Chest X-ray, AP view. Patient: 50 years old, sex M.
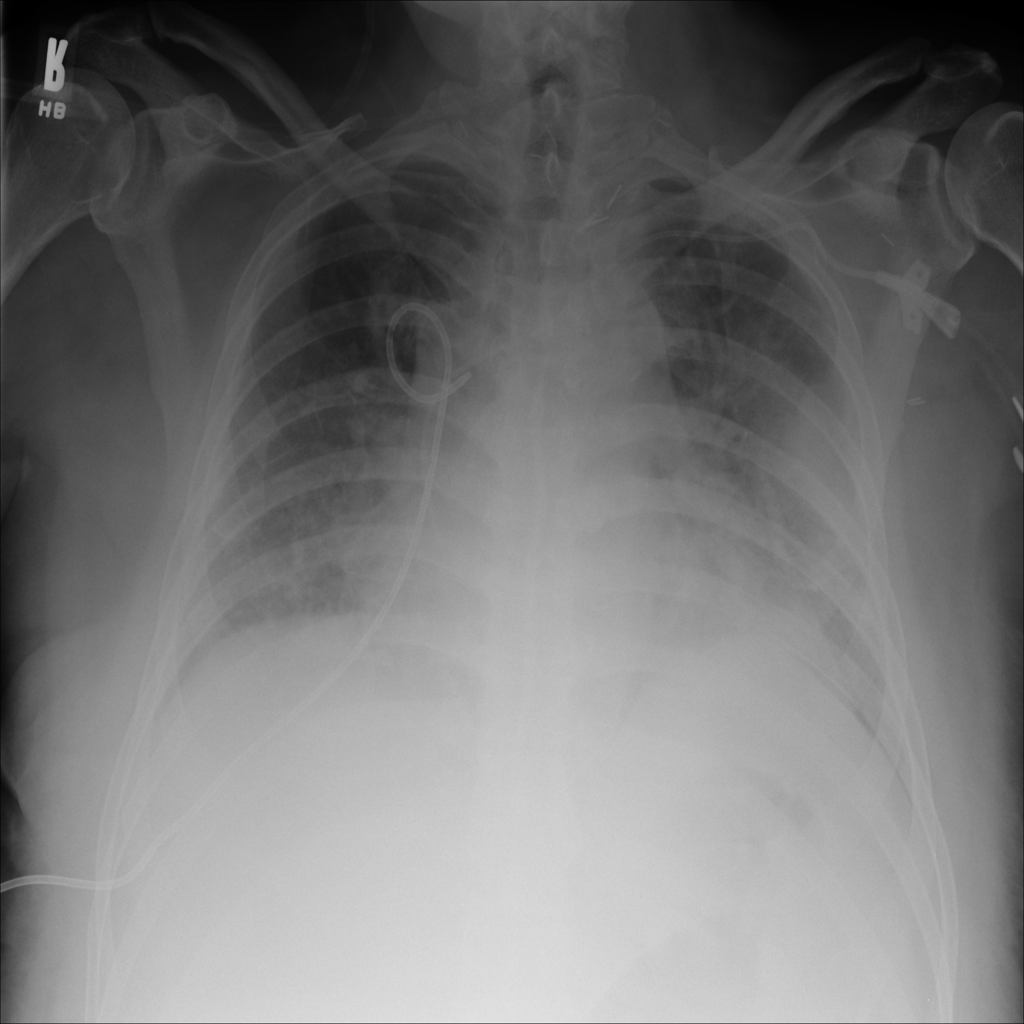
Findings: Consolidation